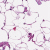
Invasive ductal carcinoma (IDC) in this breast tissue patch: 0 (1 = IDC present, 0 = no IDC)